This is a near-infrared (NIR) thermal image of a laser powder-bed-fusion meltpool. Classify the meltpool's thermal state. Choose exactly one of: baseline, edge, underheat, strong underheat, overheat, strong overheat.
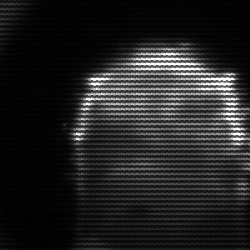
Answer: baseline